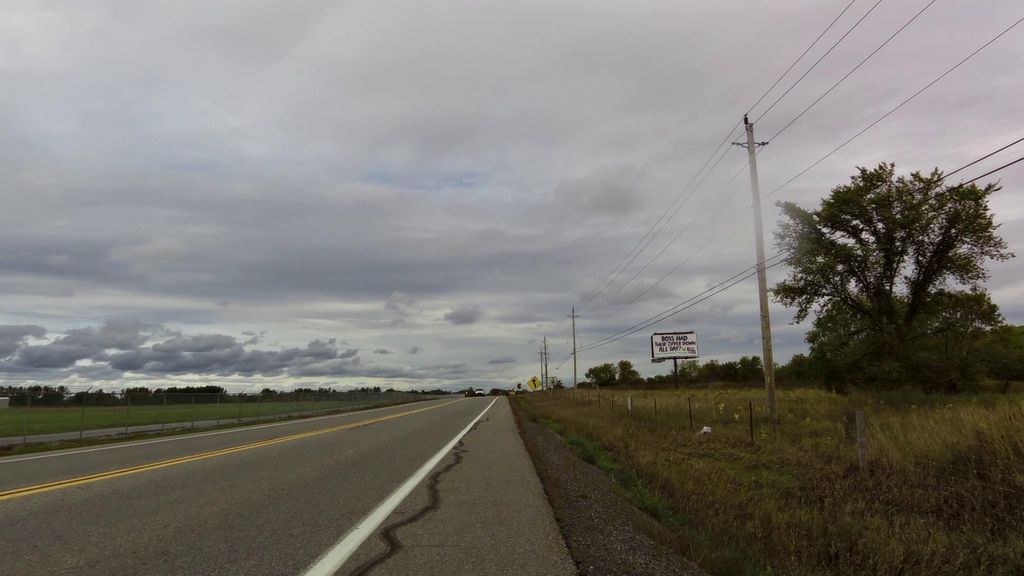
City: ottawa-gatineau